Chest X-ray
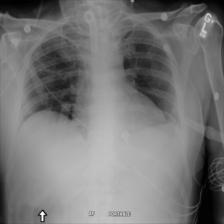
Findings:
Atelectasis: negative
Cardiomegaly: negative
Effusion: negative
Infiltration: positive
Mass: negative
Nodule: negative
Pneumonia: negative
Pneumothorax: negative
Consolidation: negative
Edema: negative
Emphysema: negative
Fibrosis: negative
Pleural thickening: negative
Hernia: negative